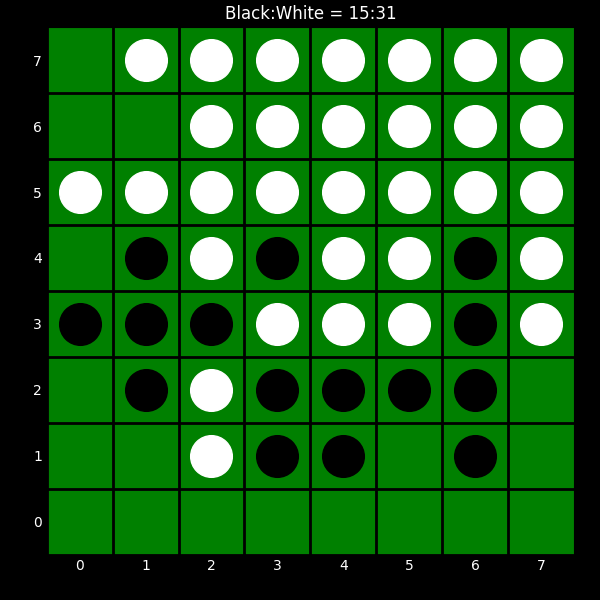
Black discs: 15
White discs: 31